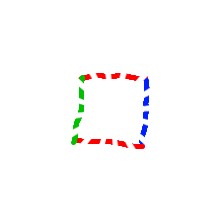
Shape: square